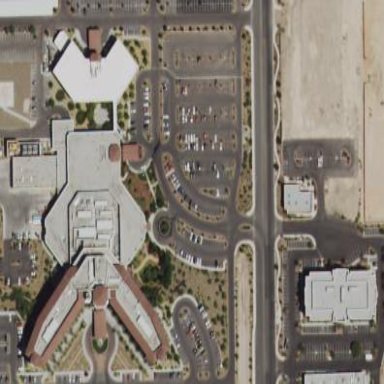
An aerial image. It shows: Hospital providing healthcare services.